Question: I am trying to set up the right indices on a table I have just created which contains 4 "polymorphic associations" and a PK 'ID'. The 4 associations allow me not to have to quadruple the number of tables to the addition I am making to the database and should not be modified in this discussion. My question is how should I set up the indices so that I get optimal performance (speed, space not so much) ? None of the 4 keys is candidate for PK. More specifically all 4 are but only one at a time. I have added a PK "ID" because I had read that adding a PK, even if not used, is better than not adding a PK. However, I am questionning this assertion more and more.
More about the table : the logic that only 1 of the 4 FKs should be used is enforced by an Access form. Nobody non-dev has access to the tables directly. I expect there will be no more than a couple hundred entries every month for as long as this database is in use. Assuming we use it 10 more years and average 500 entries a month (which is probably a bit more than what it will be) we should have no more than 60k entries in 10 years. Basically, this is not a hugely populated table.
The db and forms run on Access 2003 (yeah I know...).
I hope that is enough information for you to help me. In the image below you can see the table structure as it is right now. The 4 FKs are 'NoDemandeAmendementTransit', 'NoDemandeAmendementRubrique', 'NoAmendementTransit', 'NoAmendementRubrique'.
Many thanks.

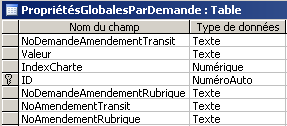
Answer: A more practical design is to create a single supertype table for all of the four subtypes you are referencing. Then reference the supertype table with a single foreign key instead of having four separate FKs. It's a design pattern you can find in most good books on database design and it is simpler and more efficient than having multiple "optional" foreign keys. It will also provide you with a more useful primary key.